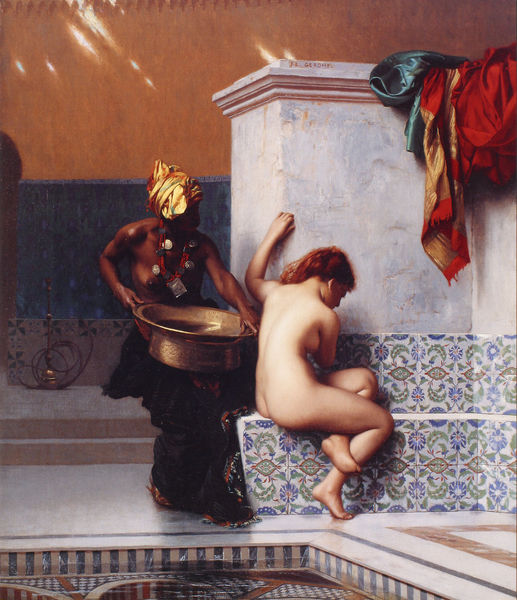
Titel: Maurisches Bad
Künstler: Jean-Léon Gérôme
Institution: Boston, Museum of Fine Arts
Schlagwörter: nackt, umhang, wasser, baden, frauen, busen, frau, marmor, schwarz, diener, dienerin, schale, gold, haare, realismus, tücher, füße, magd, afrika, kette, treppe, wasse, bronze, nackte, foto, bad, schwarze, becken, asien, fliesen, mosaik, wanne, arabisch, dunkelhäutig, sklavin, turban, rote, wasserpfeife, naher osten, persisch, hellhäutig, badehaus, wa